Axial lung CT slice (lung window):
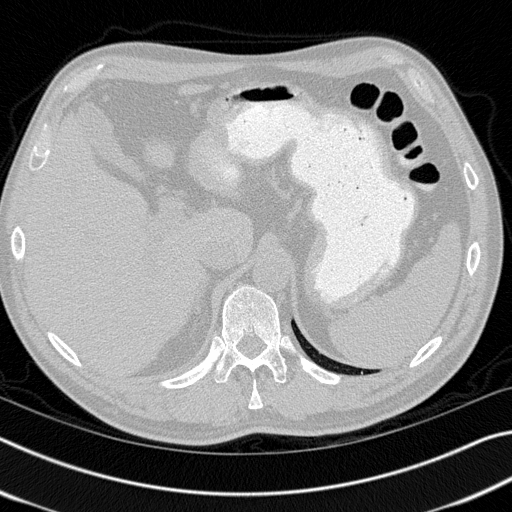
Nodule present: no